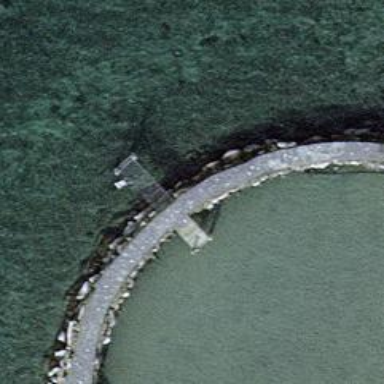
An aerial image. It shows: Man-made pier.